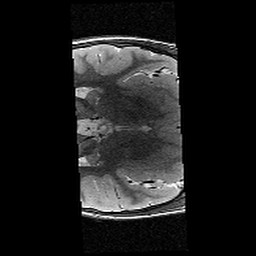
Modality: T2w
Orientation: axial
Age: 13
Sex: female
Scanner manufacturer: siemens
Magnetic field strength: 3 T
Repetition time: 8.46 s
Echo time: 0.067 s